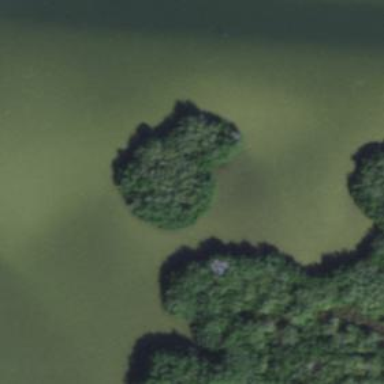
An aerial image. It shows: Wetland area dominated by mangroves.